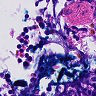
Metastatic tissue present: no